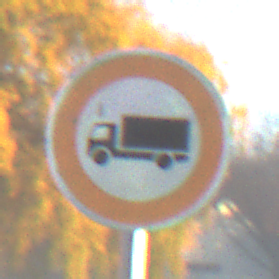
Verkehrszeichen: VerbotFuerKraftfahrzeugeUeberDreiKommaFuenfTonnen
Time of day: SunriseSunset
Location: Outdoor (Nature)
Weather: Clear
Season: NotSpecified
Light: Natural